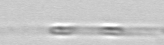
Label: Leptocylindrus